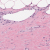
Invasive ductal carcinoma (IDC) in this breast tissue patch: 0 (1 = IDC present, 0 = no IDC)